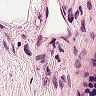
Metastatic tissue present: no